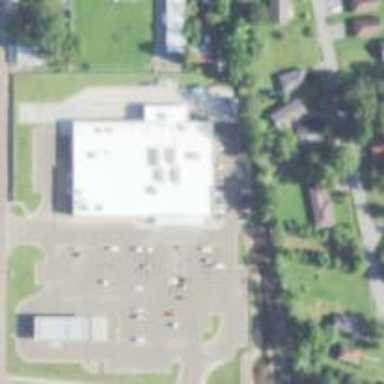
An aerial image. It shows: Supermarket.